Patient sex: M
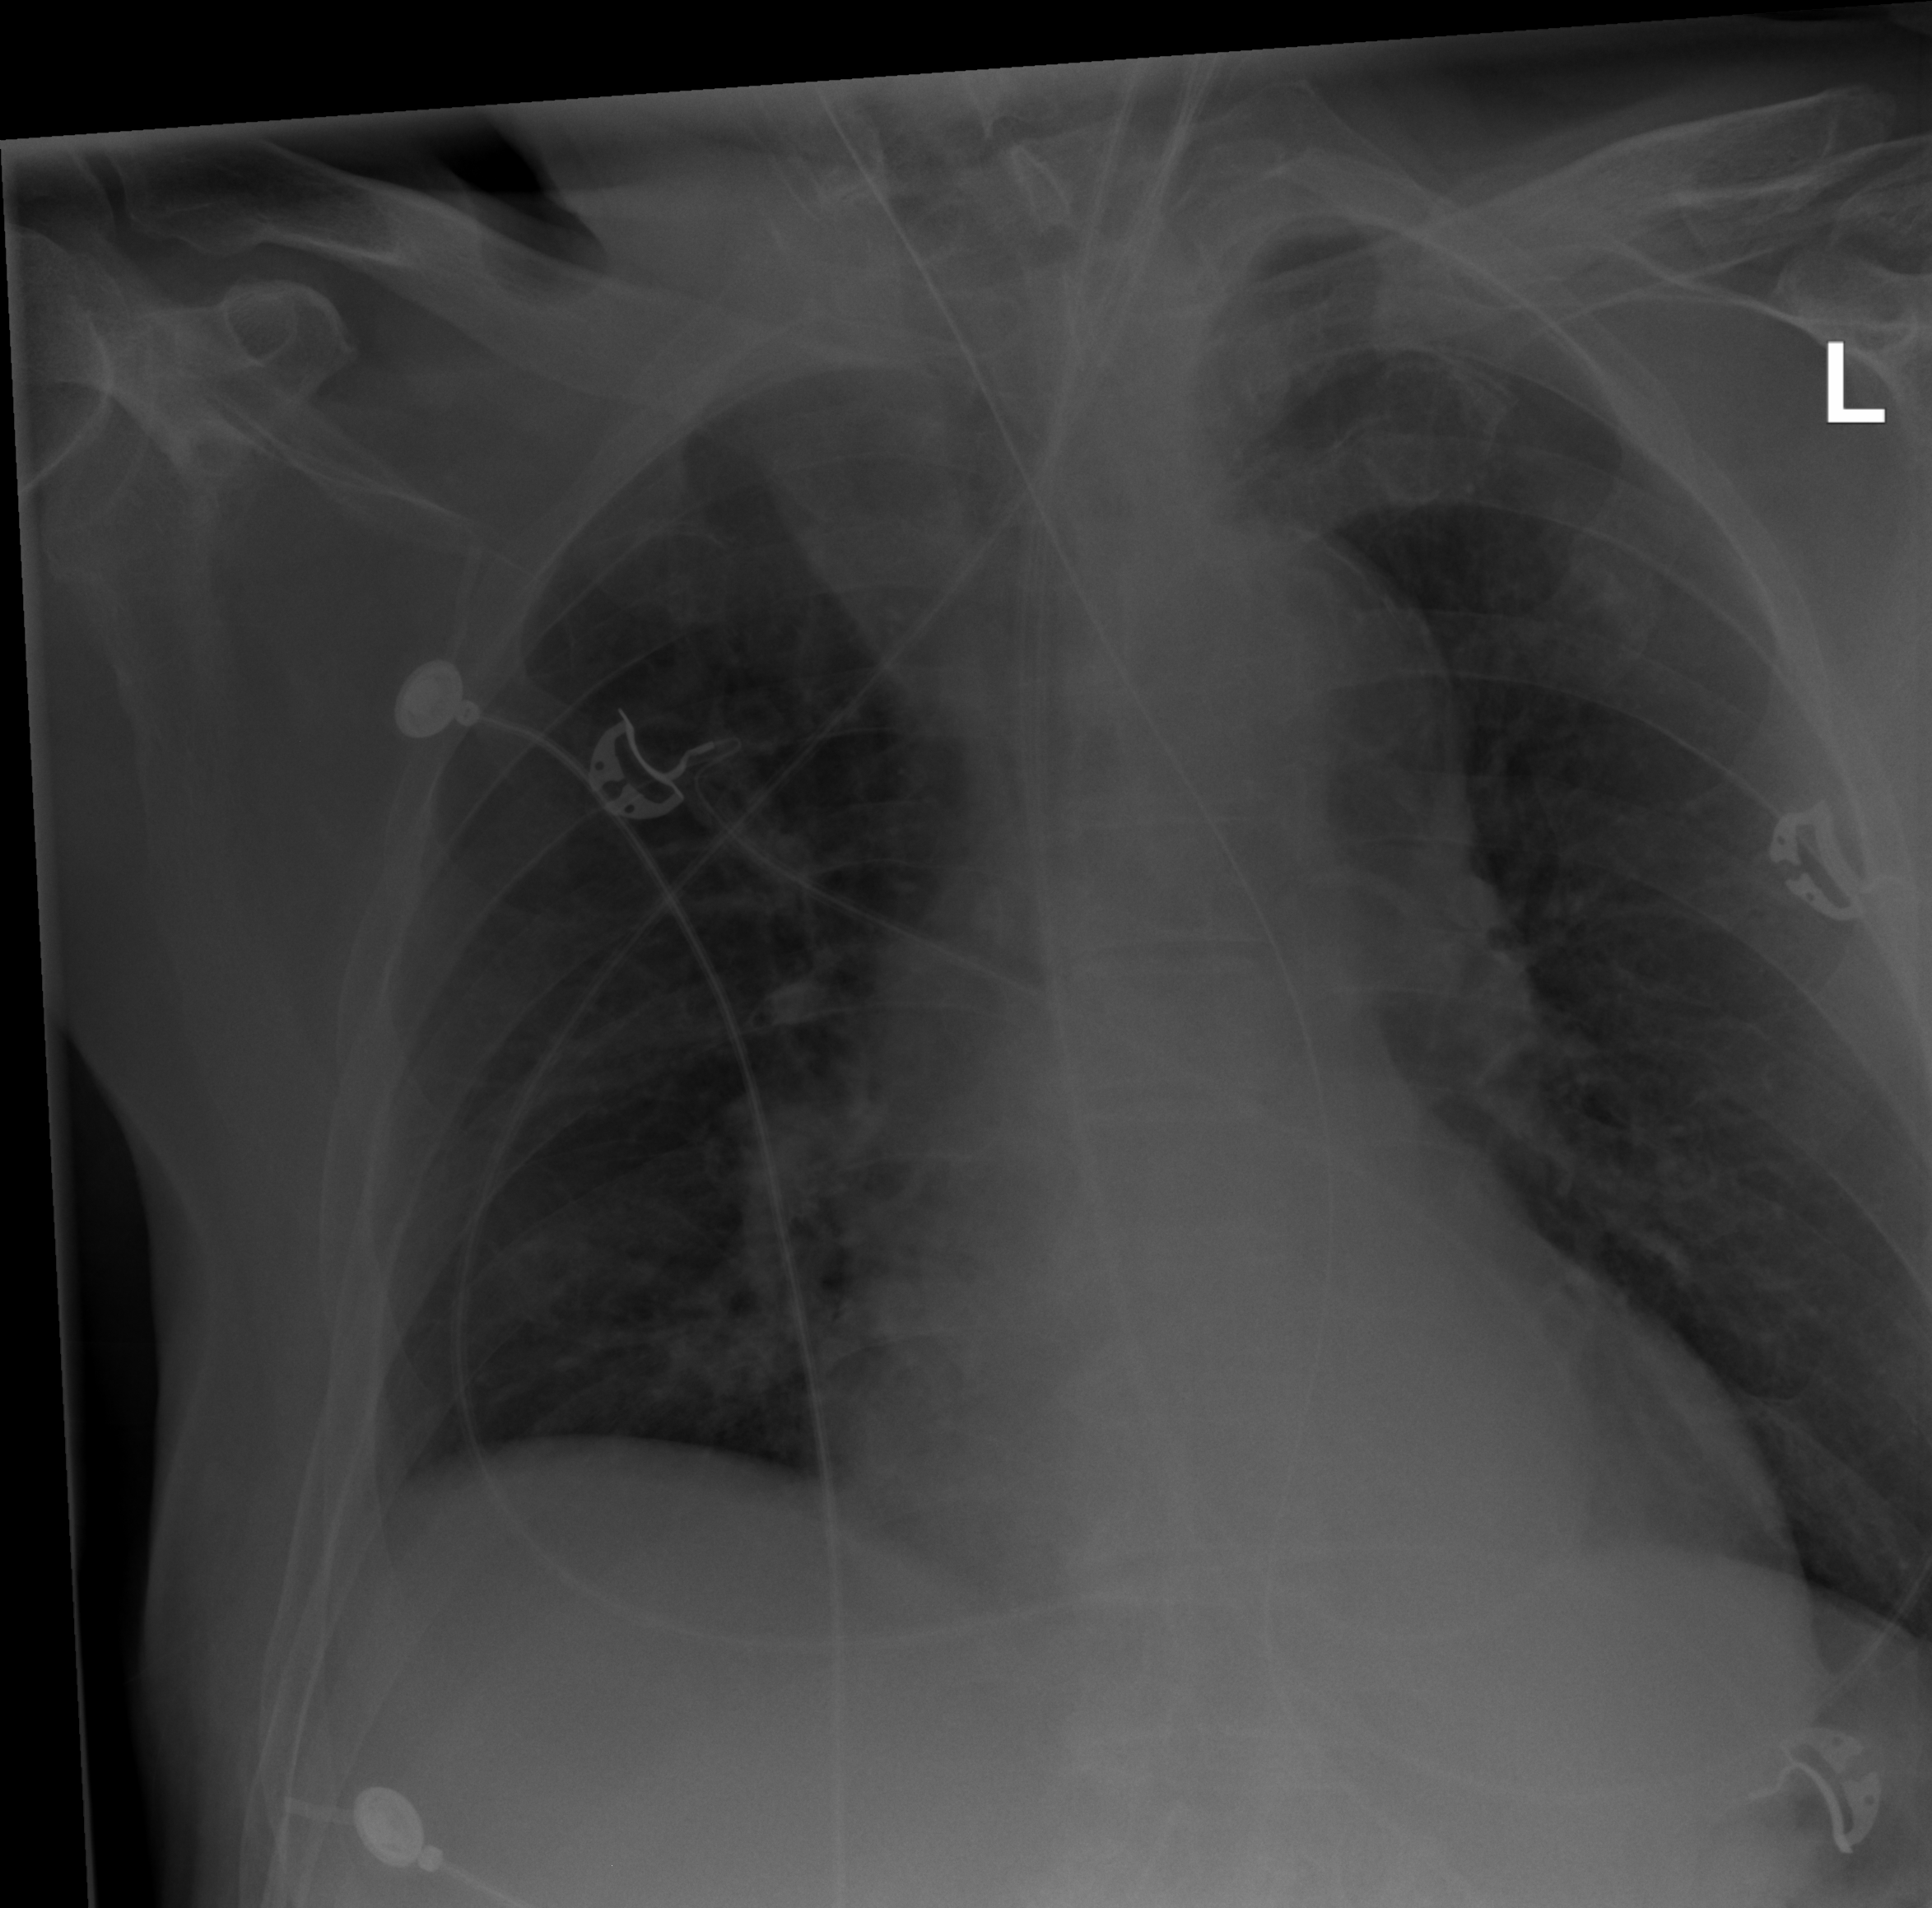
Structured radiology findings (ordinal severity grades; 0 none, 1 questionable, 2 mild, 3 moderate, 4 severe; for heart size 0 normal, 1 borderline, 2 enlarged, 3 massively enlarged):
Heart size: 2
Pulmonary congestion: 2
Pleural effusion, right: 2
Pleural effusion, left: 0
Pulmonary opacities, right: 2
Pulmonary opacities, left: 0
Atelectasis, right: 2
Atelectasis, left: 0